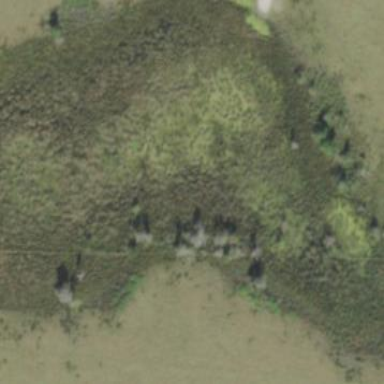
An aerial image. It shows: Marshy wetland area.